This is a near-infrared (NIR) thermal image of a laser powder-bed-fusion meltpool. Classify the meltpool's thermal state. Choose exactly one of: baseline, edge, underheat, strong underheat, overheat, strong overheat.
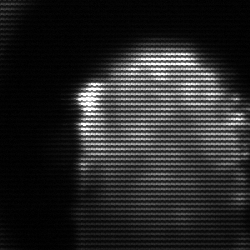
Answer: baseline